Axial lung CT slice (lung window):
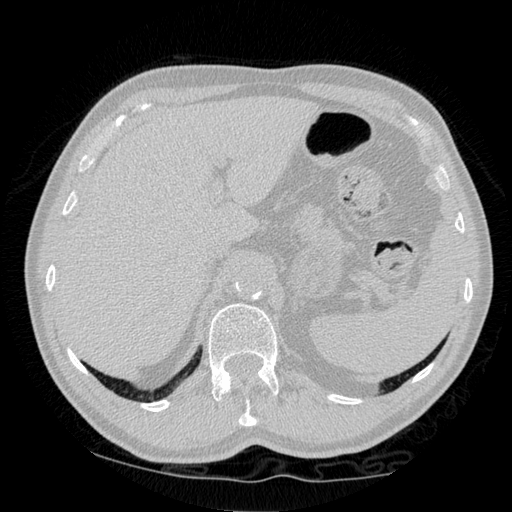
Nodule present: no